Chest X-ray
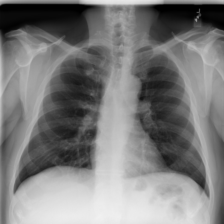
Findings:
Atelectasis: negative
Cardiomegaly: negative
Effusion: negative
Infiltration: negative
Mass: negative
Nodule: negative
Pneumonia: negative
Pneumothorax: negative
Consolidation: negative
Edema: negative
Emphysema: negative
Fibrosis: negative
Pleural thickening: negative
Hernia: negative